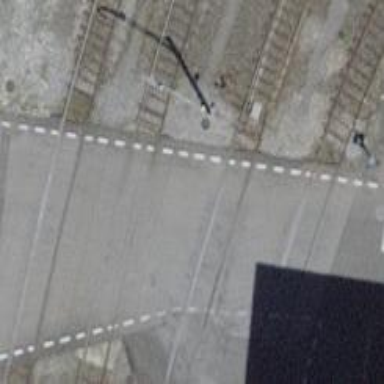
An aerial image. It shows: Level crossing along the railway.